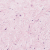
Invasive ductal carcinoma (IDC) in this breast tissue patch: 0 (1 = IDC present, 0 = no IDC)